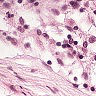
Metastatic tissue present: no